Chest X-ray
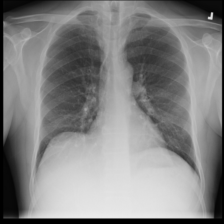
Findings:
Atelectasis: negative
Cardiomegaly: negative
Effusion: negative
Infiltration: negative
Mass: negative
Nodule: negative
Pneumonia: negative
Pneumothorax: negative
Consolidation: negative
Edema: negative
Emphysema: negative
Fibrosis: negative
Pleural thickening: negative
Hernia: negative